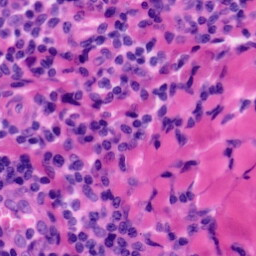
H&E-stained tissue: Tonsil